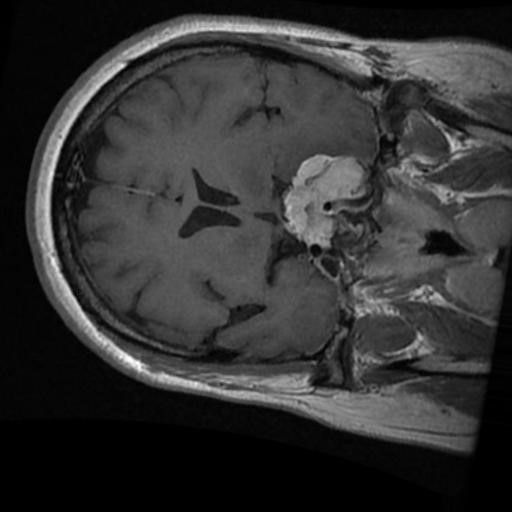
Label: brain_menin